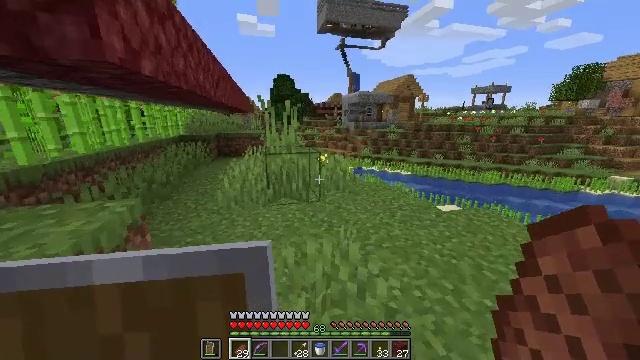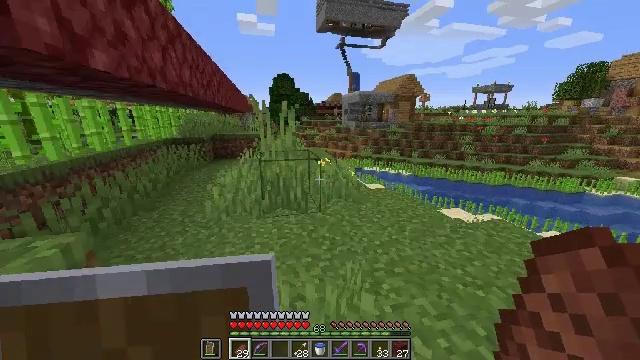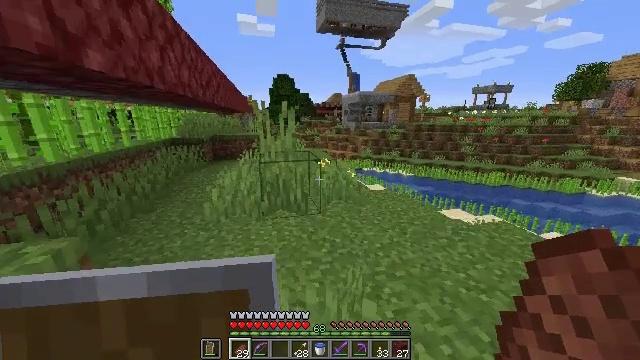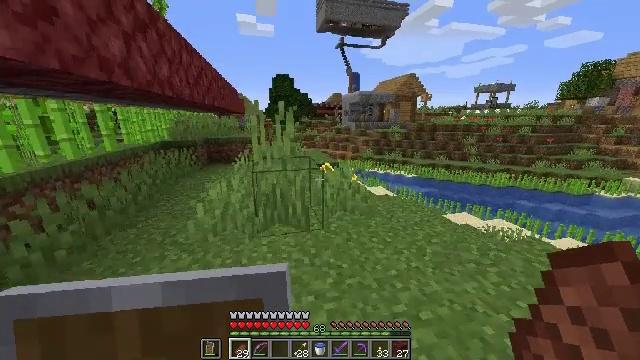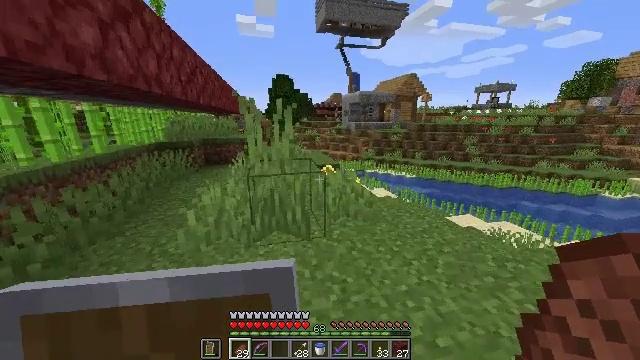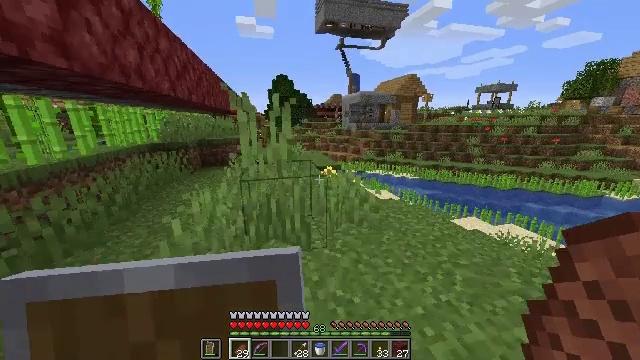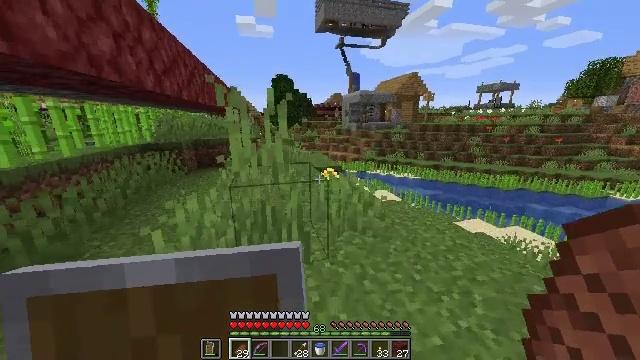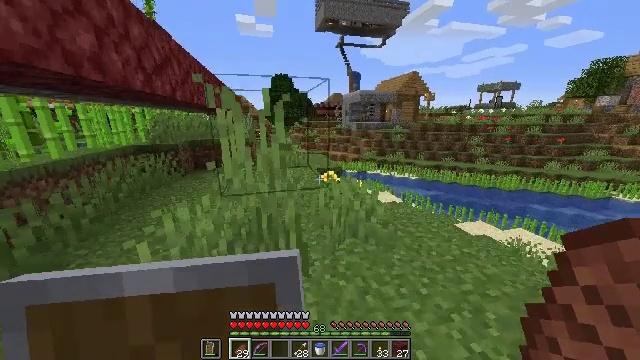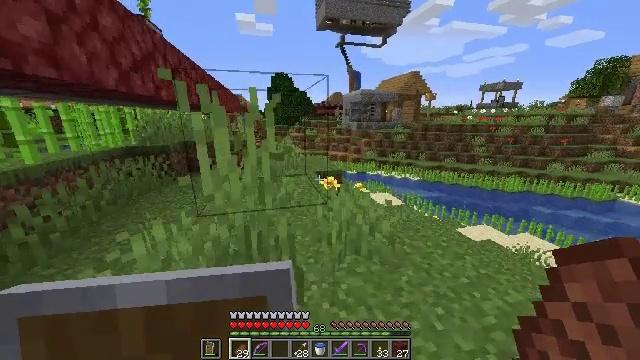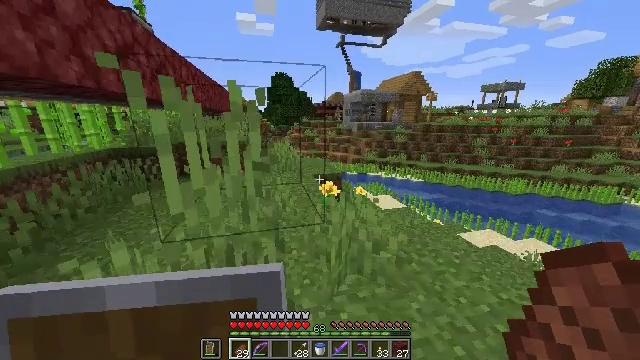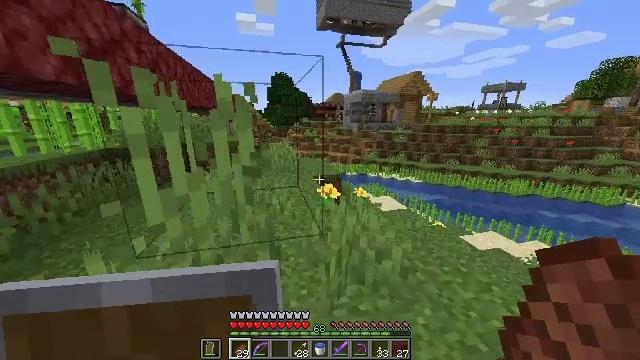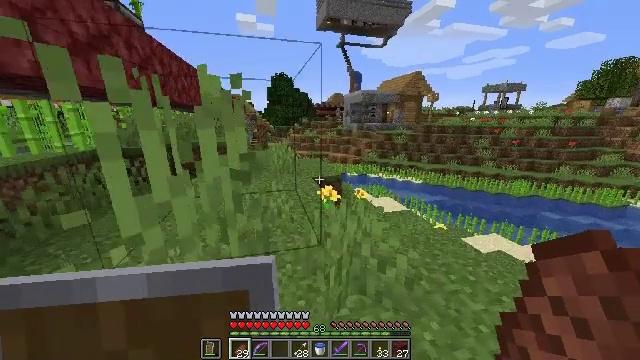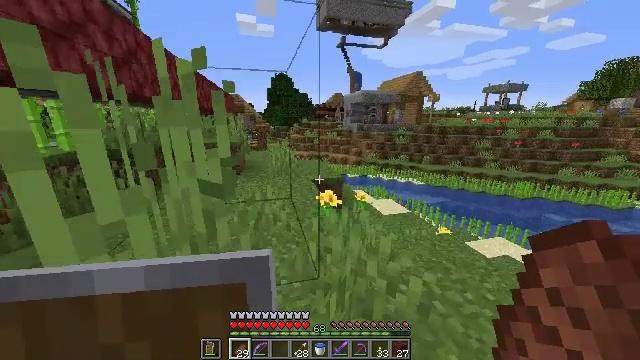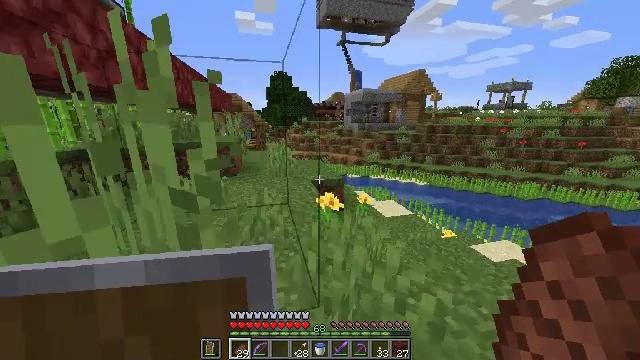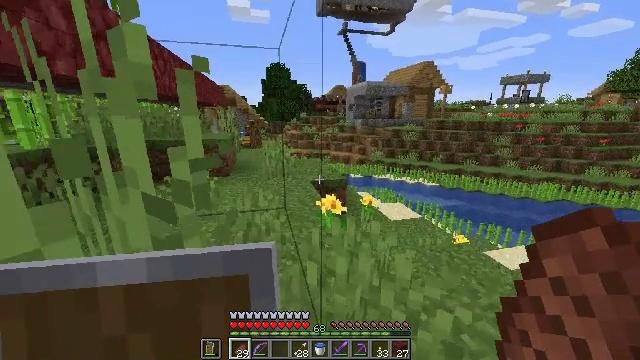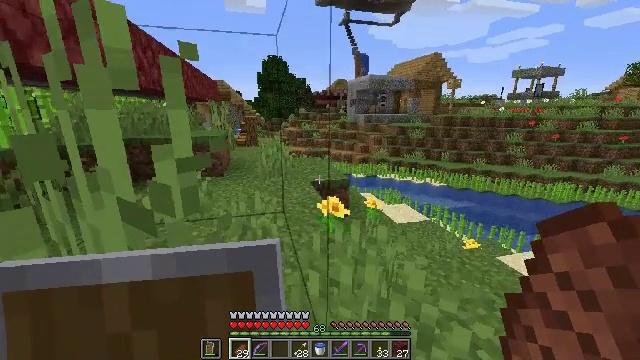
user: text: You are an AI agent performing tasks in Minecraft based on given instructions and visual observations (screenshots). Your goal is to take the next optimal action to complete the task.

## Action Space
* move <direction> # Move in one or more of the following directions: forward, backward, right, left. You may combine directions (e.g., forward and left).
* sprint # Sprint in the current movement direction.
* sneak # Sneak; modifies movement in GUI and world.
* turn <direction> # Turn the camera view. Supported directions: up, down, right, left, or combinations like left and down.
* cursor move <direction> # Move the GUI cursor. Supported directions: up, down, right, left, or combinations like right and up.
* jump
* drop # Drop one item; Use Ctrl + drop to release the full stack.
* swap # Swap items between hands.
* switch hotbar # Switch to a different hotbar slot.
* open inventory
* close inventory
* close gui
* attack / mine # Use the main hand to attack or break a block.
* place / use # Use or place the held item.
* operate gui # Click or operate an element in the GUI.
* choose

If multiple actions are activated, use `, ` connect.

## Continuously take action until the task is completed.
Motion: motion action
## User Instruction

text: Harvest a pumpkin from the field.
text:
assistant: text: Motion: move forward
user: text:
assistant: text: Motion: move forward
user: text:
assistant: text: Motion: move forward
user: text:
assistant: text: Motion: move forward
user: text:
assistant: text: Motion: move forward
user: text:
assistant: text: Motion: move forward
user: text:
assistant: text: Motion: move forward
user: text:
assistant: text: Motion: move forward
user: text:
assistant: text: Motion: move forward
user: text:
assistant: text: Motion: move forward
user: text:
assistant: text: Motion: move forward
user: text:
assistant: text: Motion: no_op
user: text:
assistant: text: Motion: no_op
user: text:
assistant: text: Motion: no_op
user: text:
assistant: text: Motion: no_op
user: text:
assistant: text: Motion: no_op
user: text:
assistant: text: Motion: no_op
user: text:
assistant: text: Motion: no_op
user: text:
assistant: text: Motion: no_op
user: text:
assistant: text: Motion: no_op
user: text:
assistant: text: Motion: no_op
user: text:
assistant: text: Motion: no_op
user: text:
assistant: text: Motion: no_op
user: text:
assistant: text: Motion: no_op
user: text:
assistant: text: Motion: turn left
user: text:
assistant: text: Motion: turn left
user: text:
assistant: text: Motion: turn left
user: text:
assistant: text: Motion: turn left
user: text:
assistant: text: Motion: move forward
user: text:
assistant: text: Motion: move forward